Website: home-depot
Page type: store-pickup
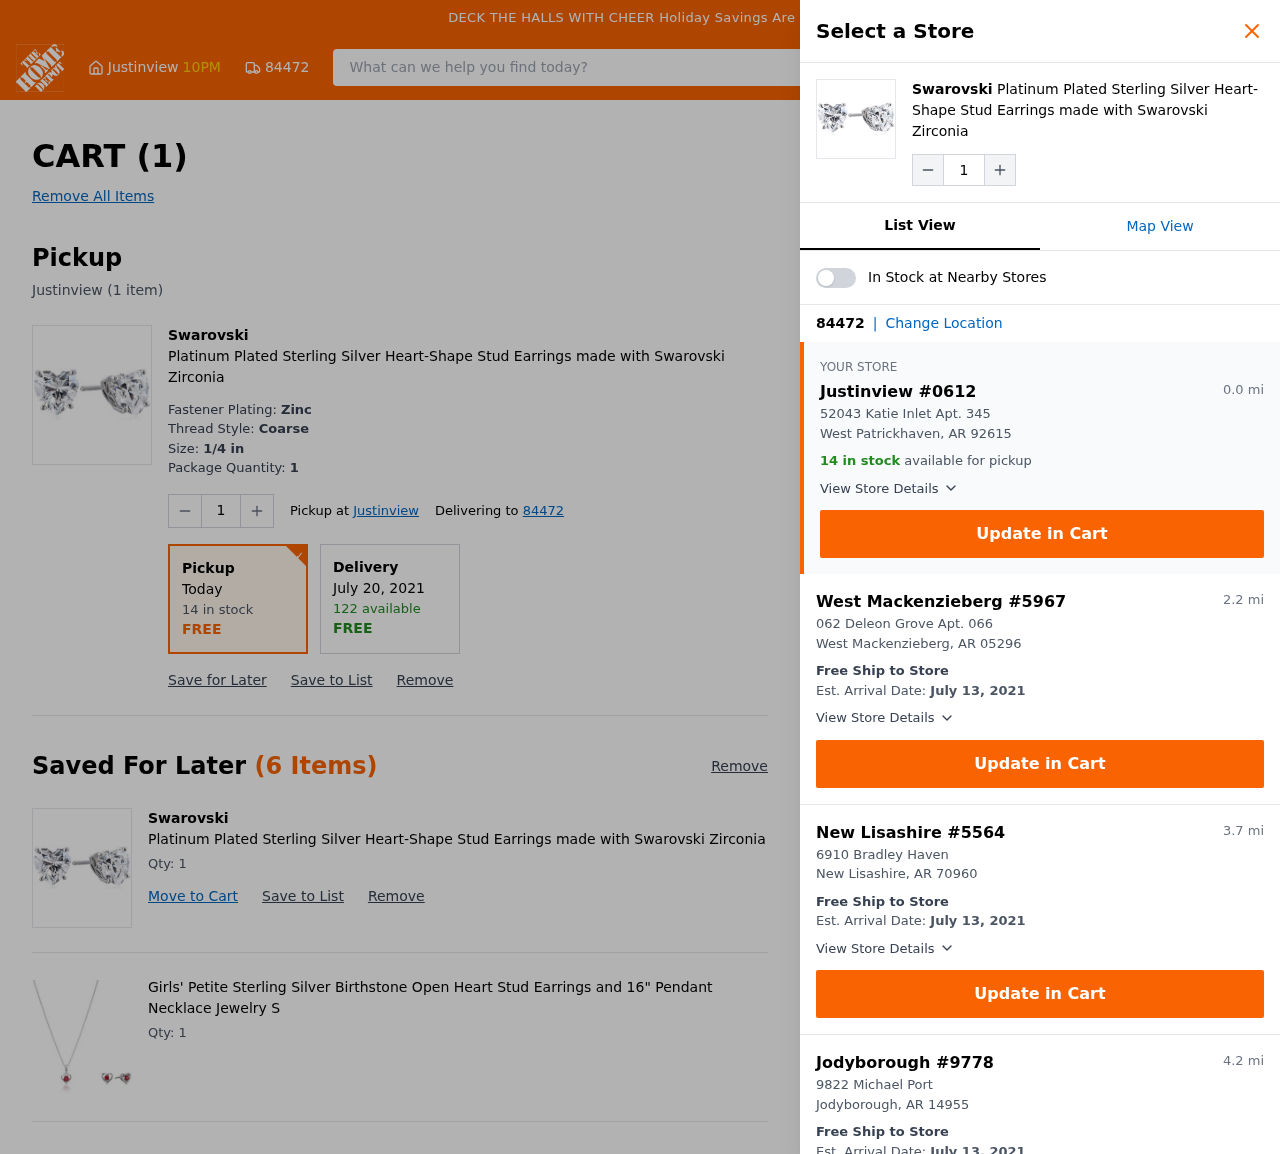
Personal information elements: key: PII_CITY
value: Justinview
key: PII_LOCATION1_CITY_STATE_ZIP
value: West Patrickhaven, AR 92615
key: PII_LOCATION1_STREET
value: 52043 Katie Inlet Apt. 345
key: PII_LOCATION2_CITY
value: West Mackenzieberg
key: PII_LOCATION2_CITY_STATE_ZIP
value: West Mackenzieberg, AR 05296
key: PII_LOCATION2_STREET
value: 062 Deleon Grove Apt. 066
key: PII_LOCATION3_CITY
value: New Lisashire
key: PII_LOCATION3_CITY_STATE_ZIP
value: New Lisashire, AR 70960
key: PII_LOCATION3_STREET
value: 6910 Bradley Haven
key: PII_LOCATION4_CITY
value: Jodyborough
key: PII_LOCATION4_CITY_STATE_ZIP
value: Jodyborough, AR 14955
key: PII_LOCATION4_STREET
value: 9822 Michael Port
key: PII_POSTCODE
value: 84472
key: PII_POSTCODE_FULL
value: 84472
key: PII_POSTCODE_NUMERIC
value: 84472
Product elements: key: PRODUCT1_BRAND
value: Swarovski
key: PRODUCT1_NAME
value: Platinum Plated Sterling Silver Heart-Shape Stud Earrings made with Swarovski Zirconia
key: PRODUCT2_NAME
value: Girls' Petite Sterling Silver Birthstone Open Heart Stud Earrings and 16" Pendant Necklace Jewelry S
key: PRODUCT1_BRAND2
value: Swarovski
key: PRODUCT1_NAME2
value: Platinum Plated Sterling Silver Heart-Shape Stud Earrings made with Swarovski Zirconia
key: PRODUCT1_BRAND3
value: Swarovski
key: PRODUCT1_NAME3
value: Platinum Plated Sterling Silver Heart-Shape Stud Earrings made with Swarovski Zirconia
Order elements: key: ORDER_NUM_ITEMS
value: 1
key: ORDER_NUM_ITEMS2
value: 1
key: ORDER_ITEM_QTY
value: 1
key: ORDER_DATE
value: Today
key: ORDER_DELIVERY_DATE
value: July 20, 2021
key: ORDER_SHIPPING_DATE
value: July 13, 2021
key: ORDER_SHIPPING_DATE2
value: July 13, 2021
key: ORDER_SHIPPING_DATE3
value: July 13, 2021
Search elements: key: HEADER_SEARCH
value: What can we help you find today?
Other elements: key: SAVED_ITEM1_QTY
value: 1
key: SAVED_ITEM2_QTY
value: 1